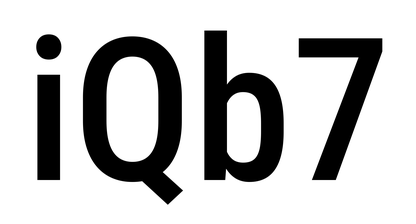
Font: Roboto_Condensed_Medium